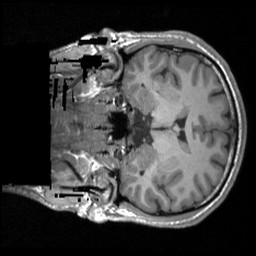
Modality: T1w
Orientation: coronal
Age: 31
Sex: male
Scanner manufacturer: siemens
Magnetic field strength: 3 T
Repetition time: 1.9 s
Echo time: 0.00232 s